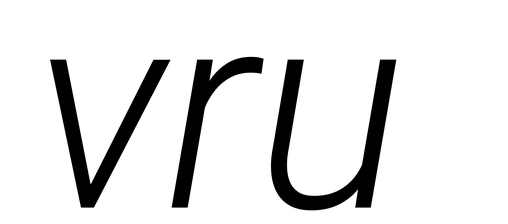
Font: Roboto-Italic_Light_Italic